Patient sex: M
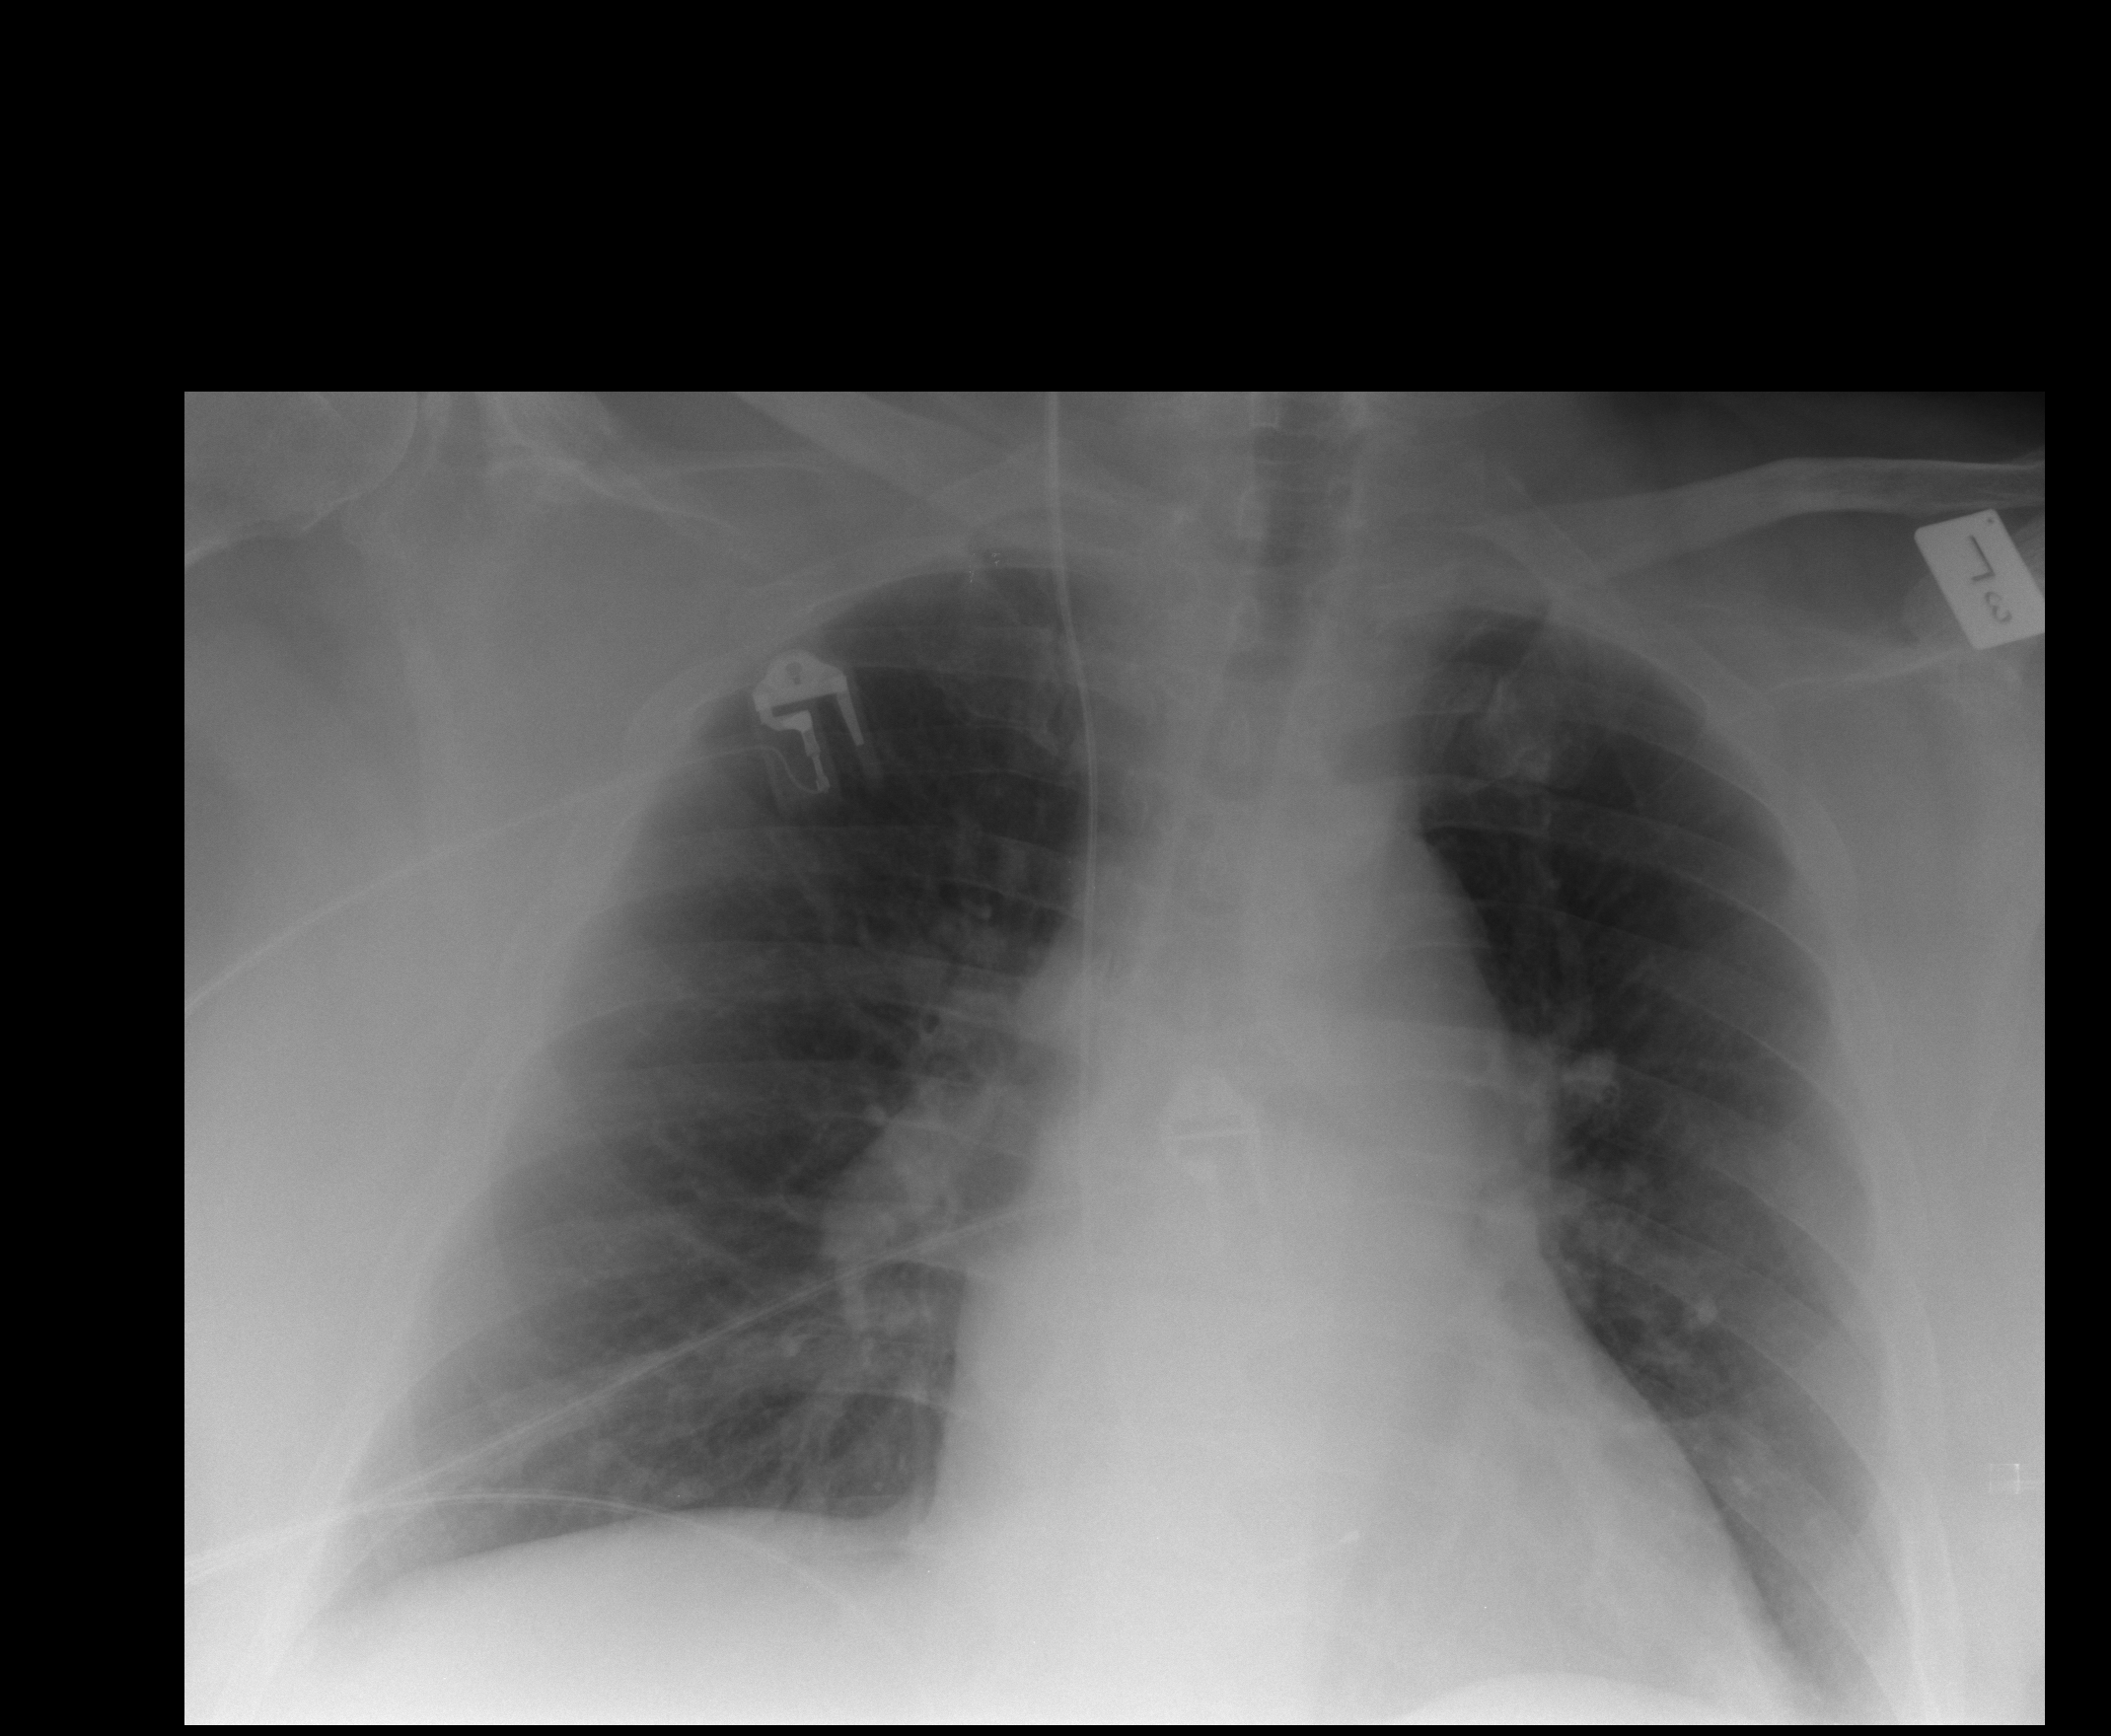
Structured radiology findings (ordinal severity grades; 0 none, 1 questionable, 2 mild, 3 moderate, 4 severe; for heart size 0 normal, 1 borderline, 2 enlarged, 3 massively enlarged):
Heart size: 0
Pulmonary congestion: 0
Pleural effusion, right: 0
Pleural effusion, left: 0
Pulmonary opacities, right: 0
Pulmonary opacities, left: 2
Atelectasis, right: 1
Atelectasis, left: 1